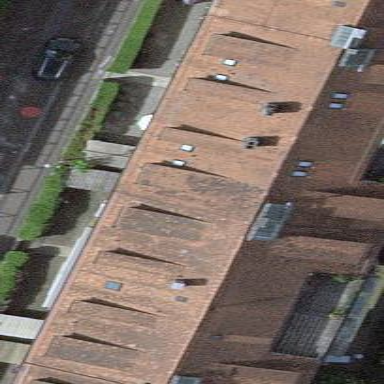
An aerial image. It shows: Beautiful apartments building with mansard roof made of maroon roof tiles.